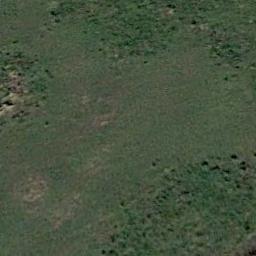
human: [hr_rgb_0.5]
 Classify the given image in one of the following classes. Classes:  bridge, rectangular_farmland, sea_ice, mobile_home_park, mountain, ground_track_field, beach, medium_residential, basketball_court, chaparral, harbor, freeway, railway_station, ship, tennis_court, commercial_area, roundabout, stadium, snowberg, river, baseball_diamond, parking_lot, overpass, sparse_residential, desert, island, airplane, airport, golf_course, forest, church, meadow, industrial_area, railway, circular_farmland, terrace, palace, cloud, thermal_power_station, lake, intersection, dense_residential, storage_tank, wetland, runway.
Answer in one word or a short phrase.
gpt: meadow